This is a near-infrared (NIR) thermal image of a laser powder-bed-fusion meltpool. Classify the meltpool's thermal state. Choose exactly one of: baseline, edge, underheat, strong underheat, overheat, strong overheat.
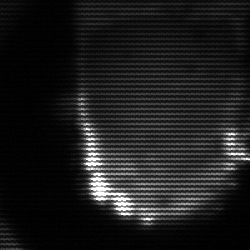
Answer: baseline